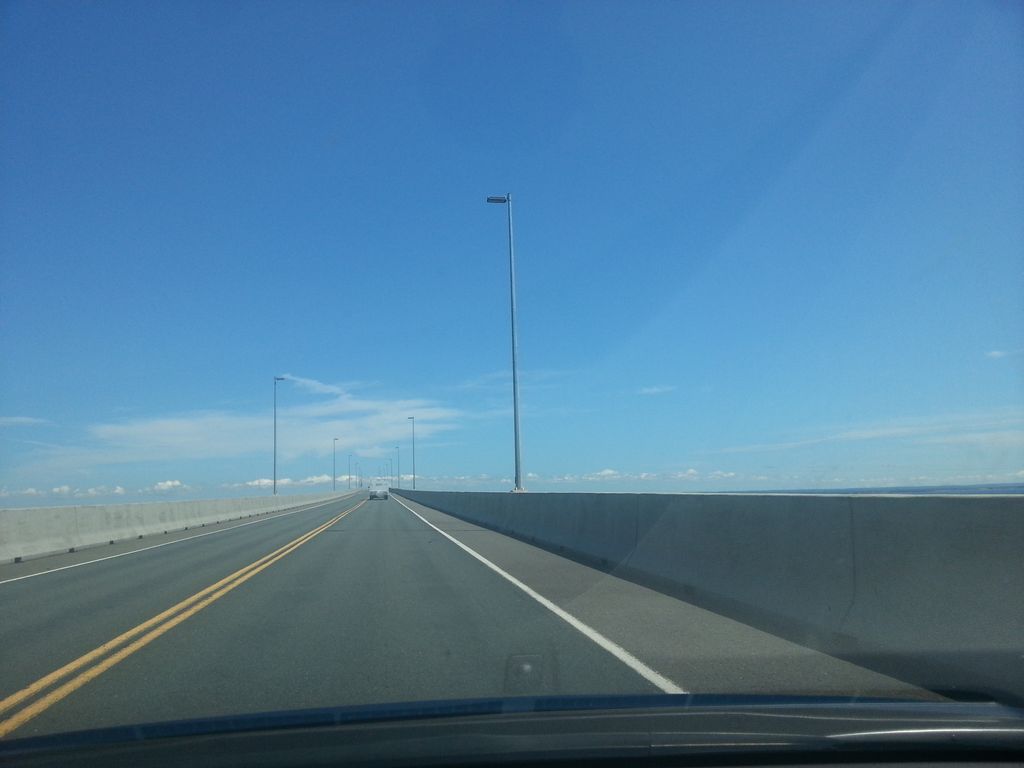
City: charlottetown